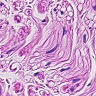
Metastatic tissue present: no